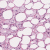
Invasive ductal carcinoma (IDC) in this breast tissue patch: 0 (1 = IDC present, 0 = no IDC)